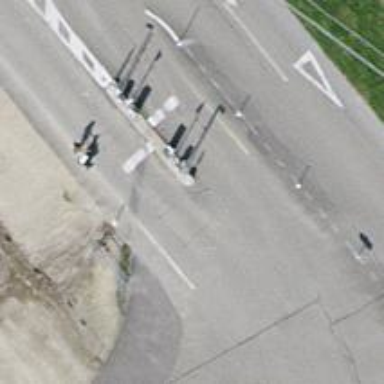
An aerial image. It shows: Lift gate barrier.